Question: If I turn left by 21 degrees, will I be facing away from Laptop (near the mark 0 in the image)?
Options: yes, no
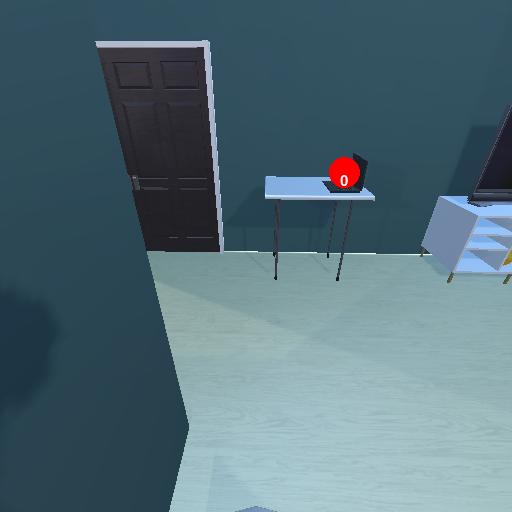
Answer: yes